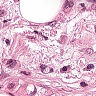
Metastatic tissue present: yes